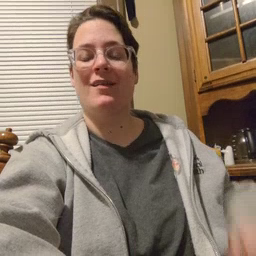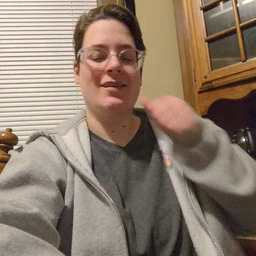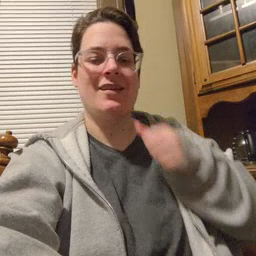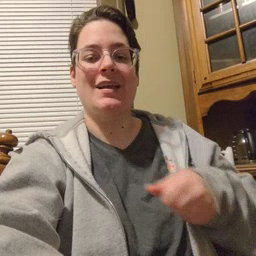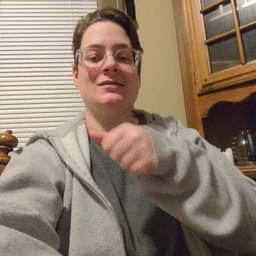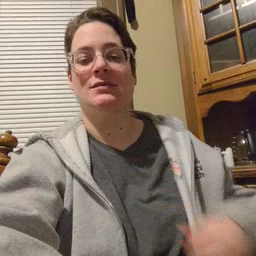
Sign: hide